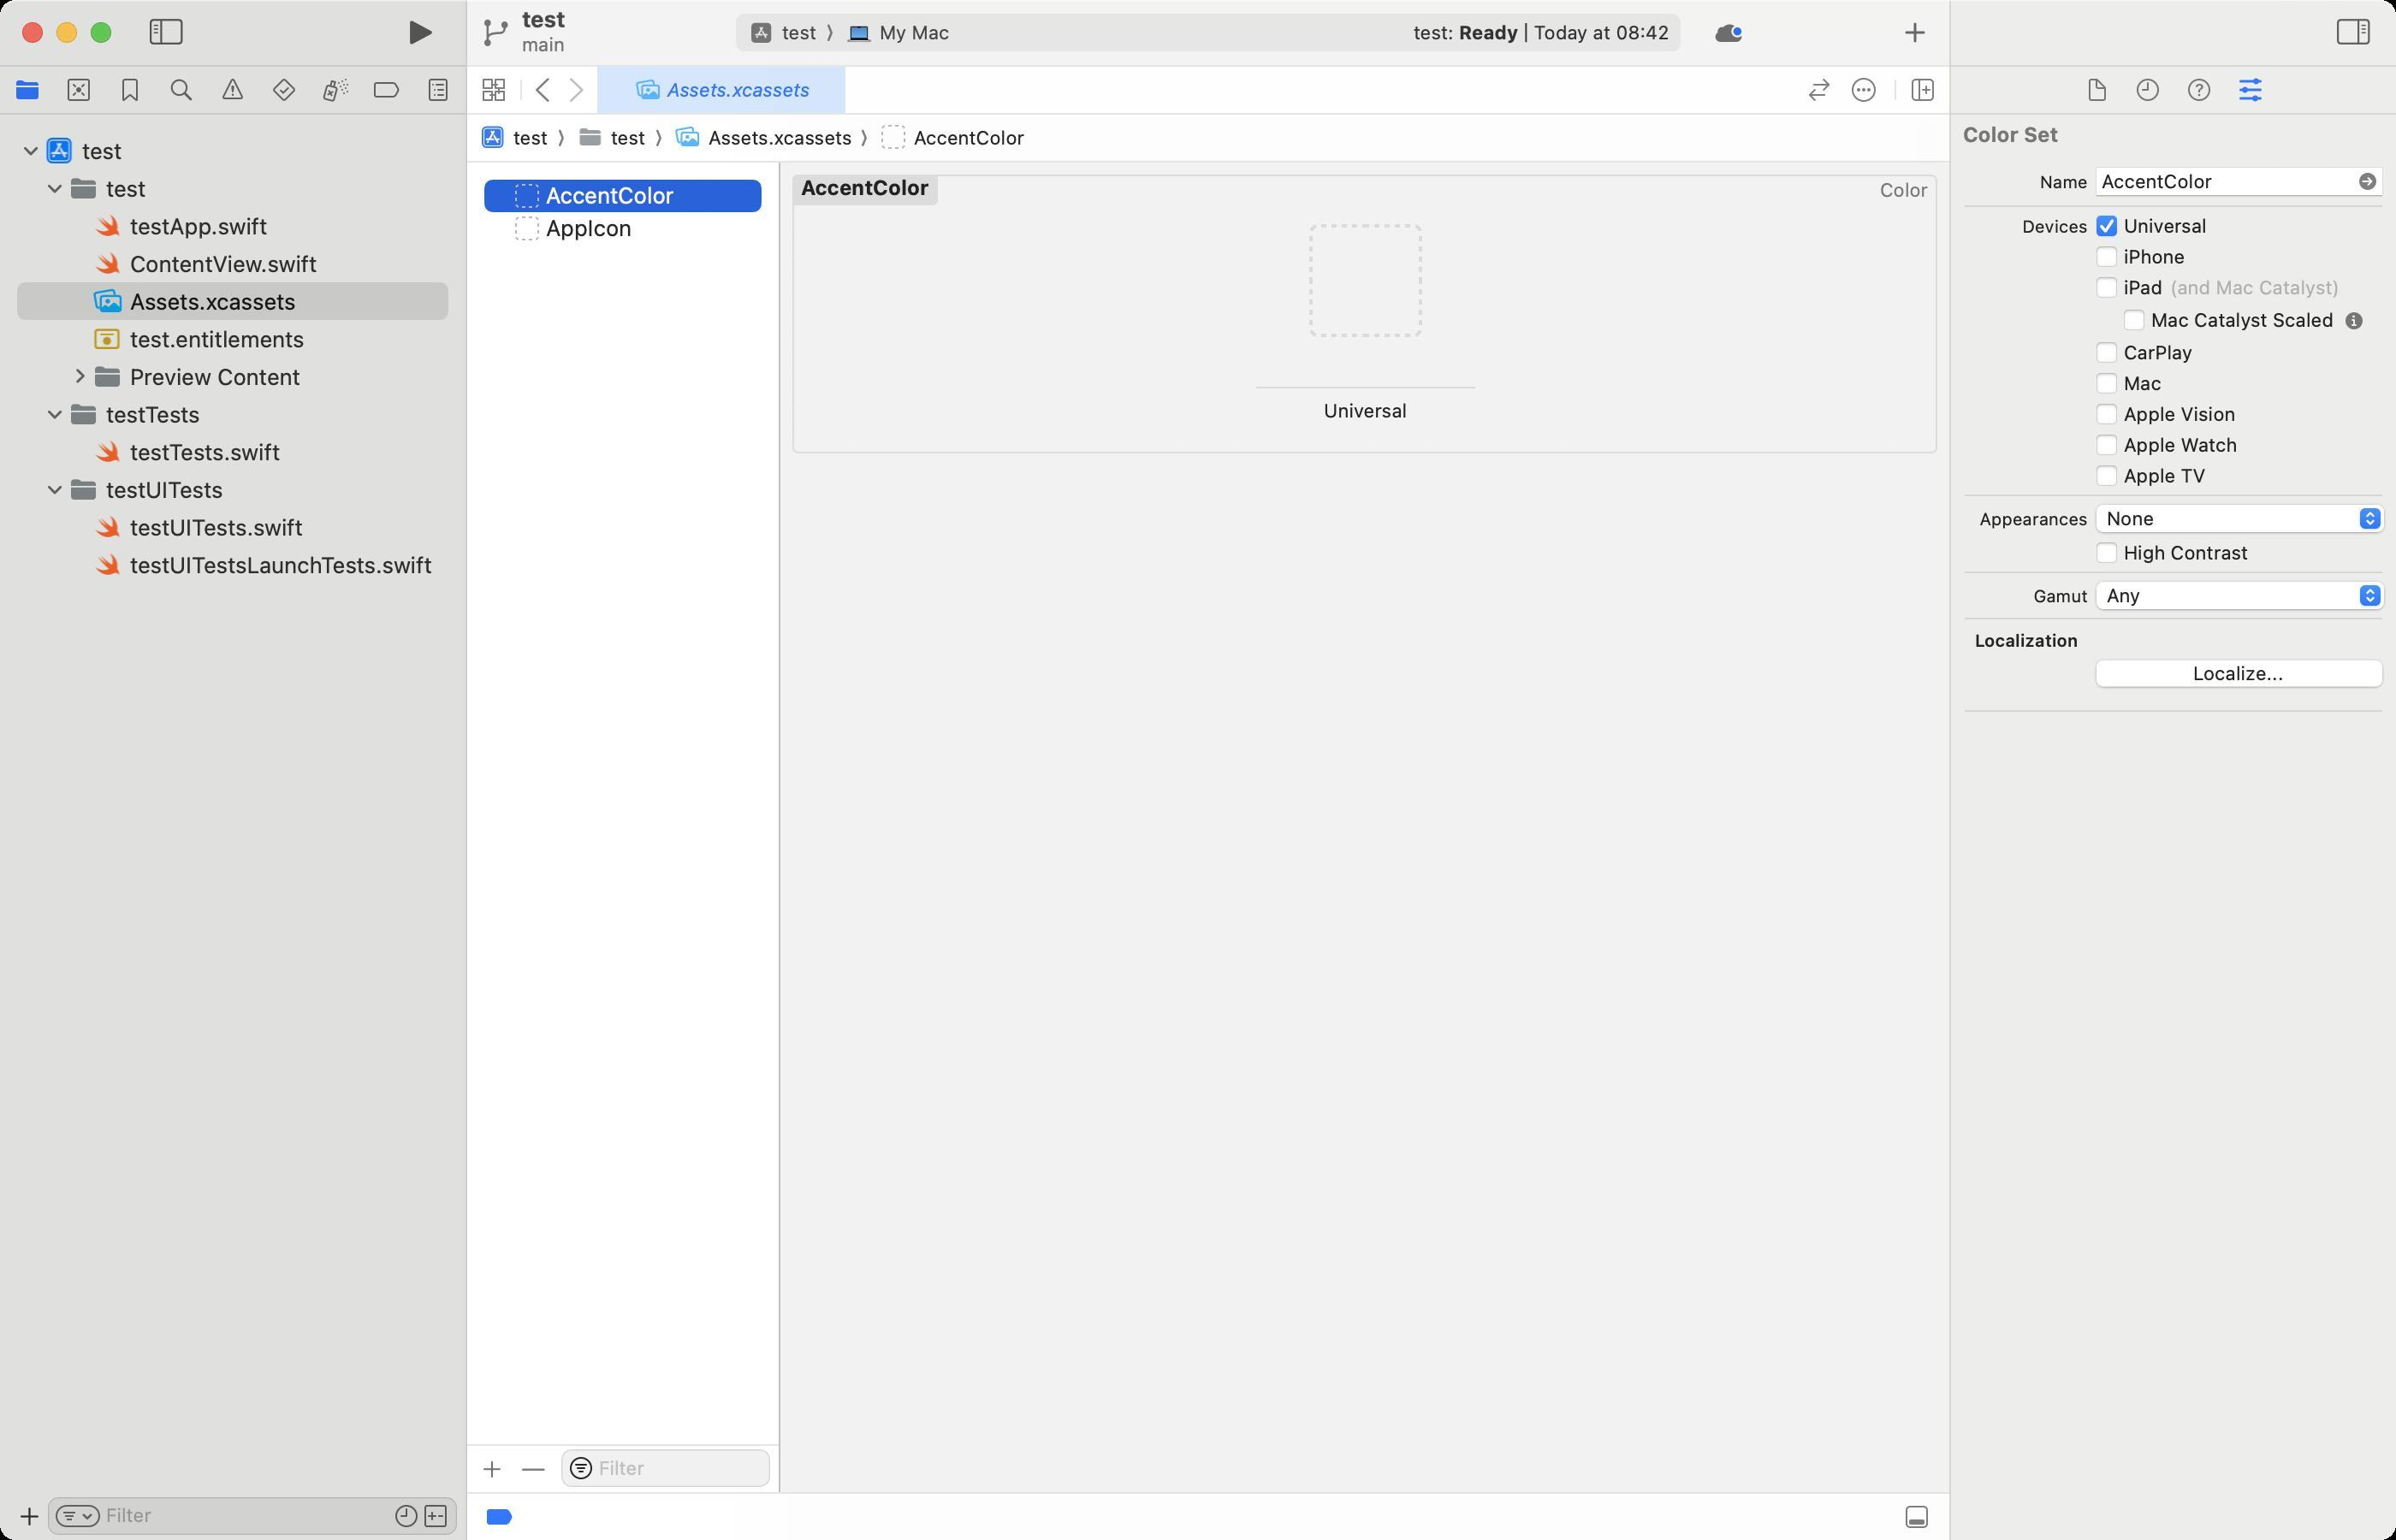
Accessibility tree:
{"name": "test_—_Assets.xcassets", "role": "AXWindow", "description": null, "role_description": "standard window", "value": null, "position": "164.00;127.00", "size": "1400;900", "children": [{"name": "test.xcodeproj", "role": "AXSplitGroup", "description": "/Users/[username]/Code/test/test/test.xcodeproj", "role_description": "split group", "value": null, "position": "0.00;0.00", "size": "1400;900", "children": [{"name": null, "role": "AXGroup", "description": "navigator", "role_description": "group", "value": null, "position": "0.00;0.00", "size": "272;900", "children": [{"name": "", "role": "AXRadioButton", "description": "Project", "role_description": "radio button", "value": 1, "position": "1.00;39.00", "size": "30;27", "children": []}, {"name": "", "role": "AXRadioButton", "description": "Source Control", "role_description": "radio button", "value": 0, "position": "31.00;39.00", "size": "30;27", "children": []}, {"name": "", "role": "AXRadioButton", "description": "Bookmarks", "role_description": "radio button", "value": 0, "position": "61.00;39.00", "size": "30;27", "children": []}, {"name": "", "role": "AXRadioButton", "description": "Find", "role_description": "radio button", "value": 0, "position": "91.00;39.00", "size": "30;27", "children": []}, {"name": "", "role": "AXRadioButton", "description": "Issues", "role_description": "radio button", "value": 0, "position": "121.00;39.00", "size": "30;27", "children": []}, {"name": "", "role": "AXRadioButton", "description": "Tests", "role_description": "radio button", "value": 0, "position": "151.00;39.00", "size": "30;27", "children": []}, {"name": "", "role": "AXRadioButton", "description": "Debug", "role_description": "radio button", "value": 0, "position": "181.00;39.00", "size": "30;27", "children": []}, {"name": "", "role": "AXRadioButton", "description": "Breakpoints", "role_description": "radio button", "value": 0, "position": "211.00;39.00", "size": "30;27", "children": []}, {"name": "", "role": "AXRadioButton", "description": "Reports", "role_description": "radio button", "value": 0, "position": "241.00;39.00", "size": "30;27", "children": []}, {"name": null, "role": "AXScrollArea", "description": null, "role_description": "scroll area", "value": null, "position": "0.00;67.00", "size": "272;805", "children": [{"name": null, "role": "AXOutline", "description": "Project Navigator", "role_description": "outline", "value": null, "position": "0.00;77.00", "size": "272;795", "children": [{"name": null, "role": "AXRow", "description": null, "role_description": "outline row", "value": null, "position": "0.00;77.00", "size": "272;22", "children": [{"name": null, "role": "AXCell", "description": null, "role_description": "cell", "value": null, "position": "10.00;77.00", "size": "252;22", "children": [{"name": "Project", "role": "AXImage", "description": "", "role_description": "", "value": null, "position": "25.75;78.50", "size": "19;18", "children": []}, {"name": null, "role": "AXTextField", "description": null, "role_description": "text field", "value": "test", "position": "46.00;80.00", "size": "210;16", "children": []}, {"name": null, "role": "AXDisclosureTriangle", "description": null, "role_description": "disclosure triangle", "value": 1, "position": "12.00;77.00", "size": "13;22", "children": []}]}]}, {"name": null, "role": "AXRow", "description": null, "role_description": "outline row", "value": null, "position": "0.00;99.00", "size": "272;22", "children": [{"name": null, "role": "AXCell", "description": null, "role_description": "cell", "value": null, "position": "10.00;99.00", "size": "252;22", "children": [{"name": "Group", "role": "AXImage", "description": "", "role_description": "", "value": null, "position": "40.00;103.00", "size": "18;14", "children": []}, {"name": null, "role": "AXTextField", "description": null, "role_description": "text field", "value": "test", "position": "60.00;102.00", "size": "196;16", "children": []}, {"name": null, "role": "AXDisclosureTriangle", "description": null, "role_description": "disclosure triangle", "value": 1, "position": "26.00;99.00", "size": "13;22", "children": []}]}]}, {"name": null, "role": "AXRow", "description": null, "role_description": "outline row", "value": null, "position": "0.00;121.00", "size": "272;22", "children": [{"name": null, "role": "AXCell", "description": null, "role_description": "cell", "value": null, "position": "10.00;121.00", "size": "252;22", "children": [{"name": "Swift_Source", "role": "AXImage", "description": "", "role_description": "", "value": null, "position": "54.75;124.00", "size": "17;15", "children": []}, {"name": null, "role": "AXTextField", "description": null, "role_description": "text field", "value": "testApp.swift", "position": "74.00;124.00", "size": "182;16", "children": []}]}]}, {"name": null, "role": "AXRow", "description": null, "role_description": "outline row", "value": null, "position": "0.00;143.00", "size": "272;22", "children": [{"name": null, "role": "AXCell", "description": null, "role_description": "cell", "value": null, "position": "10.00;143.00", "size": "252;22", "children": [{"name": "Swift_Source", "role": "AXImage", "description": "", "role_description": "", "value": null, "position": "54.75;146.00", "size": "17;15", "children": []}, {"name": null, "role": "AXTextField", "description": null, "role_description": "text field", "value": "ContentView.swift", "position": "74.00;146.00", "size": "182;16", "children": []}]}]}, {"name": null, "role": "AXRow", "description": null, "role_description": "outline row", "value": null, "position": "0.00;165.00", "size": "272;22", "children": [{"name": null, "role": "AXCell", "description": null, "role_description": "cell", "value": null, "position": "10.00;165.00", "size": "252;22", "children": [{"name": "Folder", "role": "AXImage", "description": "", "role_description": "", "value": null, "position": "53.00;167.50", "size": "20;16", "children": []}, {"name": null, "role": "AXTextField", "description": null, "role_description": "text field", "value": "Assets.xcassets", "position": "74.00;168.00", "size": "182;16", "children": []}]}]}, {"name": null, "role": "AXRow", "description": null, "role_description": "outline row", "value": null, "position": "0.00;187.00", "size": "272;22", "children": [{"name": null, "role": "AXCell", "description": null, "role_description": "cell", "value": null, "position": "10.00;187.00", "size": "252;22", "children": [{"name": "Entitlements_File", "role": "AXImage", "description": "", "role_description": "", "value": null, "position": "53.75;191.00", "size": "19;14", "children": []}, {"name": null, "role": "AXTextField", "description": null, "role_description": "text field", "value": "test.entitlements", "position": "74.00;190.00", "size": "182;16", "children": []}]}]}, {"name": null, "role": "AXRow", "description": null, "role_description": "outline row", "value": null, "position": "0.00;209.00", "size": "272;22", "children": [{"name": null, "role": "AXCell", "description": null, "role_description": "cell", "value": null, "position": "10.00;209.00", "size": "252;22", "children": [{"name": "Group", "role": "AXImage", "description": "", "role_description": "", "value": null, "position": "54.00;213.00", "size": "18;14", "children": []}, {"name": null, "role": "AXTextField", "description": null, "role_description": "text field", "value": "Preview Content", "position": "74.00;212.00", "size": "182;16", "children": []}, {"name": null, "role": "AXDisclosureTriangle", "description": null, "role_description": "disclosure triangle", "value": 0, "position": "40.00;209.00", "size": "13;22", "children": []}]}]}, {"name": null, "role": "AXRow", "description": null, "role_description": "outline row", "value": null, "position": "0.00;231.00", "size": "272;22", "children": [{"name": null, "role": "AXCell", "description": null, "role_description": "cell", "value": null, "position": "10.00;231.00", "size": "252;22", "children": [{"name": "Group", "role": "AXImage", "description": "", "role_description": "", "value": null, "position": "40.00;235.00", "size": "18;14", "children": []}, {"name": null, "role": "AXTextField", "description": null, "role_description": "text field", "value": "testTests", "position": "60.00;234.00", "size": "196;16", "children": []}, {"name": null, "role": "AXDisclosureTriangle", "description": null, "role_description": "disclosure triangle", "value": 1, "position": "26.00;231.00", "size": "13;22", "children": []}]}]}, {"name": null, "role": "AXRow", "description": null, "role_description": "outline row", "value": null, "position": "0.00;253.00", "size": "272;22", "children": [{"name": null, "role": "AXCell", "description": null, "role_description": "cell", "value": null, "position": "10.00;253.00", "size": "252;22", "children": [{"name": "Swift_Source", "role": "AXImage", "description": "", "role_description": "", "value": null, "position": "54.75;256.00", "size": "17;15", "children": []}, {"name": null, "role": "AXTextField", "description": null, "role_description": "text field", "value": "testTests.swift", "position": "74.00;256.00", "size": "182;16", "children": []}]}]}, {"name": null, "role": "AXRow", "description": null, "role_description": "outline row", "value": null, "position": "0.00;275.00", "size": "272;22", "children": [{"name": null, "role": "AXCell", "description": null, "role_description": "cell", "value": null, "position": "10.00;275.00", "size": "252;22", "children": [{"name": "Group", "role": "AXImage", "description": "", "role_description": "", "value": null, "position": "40.00;279.00", "size": "18;14", "children": []}, {"name": null, "role": "AXTextField", "description": null, "role_description": "text field", "value": "testUITests", "position": "60.00;278.00", "size": "196;16", "children": []}, {"name": null, "role": "AXDisclosureTriangle", "description": null, "role_description": "disclosure triangle", "value": 1, "position": "26.00;275.00", "size": "13;22", "children": []}]}]}, {"name": null, "role": "AXRow", "description": null, "role_description": "outline row", "value": null, "position": "0.00;297.00", "size": "272;22", "children": [{"name": null, "role": "AXCell", "description": null, "role_description": "cell", "value": null, "position": "10.00;297.00", "size": "252;22", "children": [{"name": "Swift_Source", "role": "AXImage", "description": "", "role_description": "", "value": null, "position": "54.75;300.00", "size": "17;15", "children": []}, {"name": null, "role": "AXTextField", "description": null, "role_description": "text field", "value": "testUITests.swift", "position": "74.00;300.00", "size": "182;16", "children": []}]}]}, {"name": null, "role": "AXRow", "description": null, "role_description": "outline row", "value": null, "position": "0.00;319.00", "size": "272;22", "children": [{"name": null, "role": "AXCell", "description": null, "role_description": "cell", "value": null, "position": "10.00;319.00", "size": "252;22", "children": [{"name": "Swift_Source", "role": "AXImage", "description": "", "role_description": "", "value": null, "position": "54.75;322.00", "size": "17;15", "children": []}, {"name": null, "role": "AXTextField", "description": null, "role_description": "text field", "value": "testUITestsLaunchTests.swift", "position": "74.00;322.00", "size": "182;16", "children": []}]}]}, {"name": null, "role": "AXColumn", "description": null, "role_description": "column", "value": null, "position": "10.00;77.00", "size": "252;795", "children": []}]}]}, {"name": null, "role": "AXTextField", "description": "Project navigator filter", "role_description": "search text field", "value": null, "position": "28.00;875.00", "size": "239;22", "children": [{"name": "Recent_files", "role": "AXCheckBox", "description": null, "role_description": "toggle button", "value": 0, "position": "229.00;876.00", "size": "17;20", "children": []}, {"name": "Files_with_source-control_status", "role": "AXCheckBox", "description": null, "role_description": "toggle button", "value": 0, "position": "246.00;876.00", "size": "17;20", "children": []}, {"name": "", "role": "AXUnknown", "description": "cancel", "role_description": "unknown", "value": null, "position": "-164.00;968.00", "size": "11;22", "children": [{"name": "", "role": "AXButton", "description": "cancel", "role_description": "button", "value": null, "position": "-164.00;968.00", "size": "11;22", "children": []}]}, {"name": null, "role": "AXButton", "description": "Icon View Drop Down", "role_description": "button", "value": null, "position": "47.50;884.00", "size": "7;4", "children": []}]}, {"name": "", "role": "AXMenuButton", "description": null, "role_description": "menu button", "value": null, "position": "2.00;876.00", "size": "26;20", "children": []}]}, {"name": null, "role": "AXSplitter", "description": null, "role_description": "splitter", "value": 272.0, "position": "272.00;38.00", "size": "1;862", "children": []}, {"name": null, "role": "AXGroup", "description": "editor area", "role_description": "group", "value": null, "position": "273.00;0.00", "size": "866;900", "children": [{"name": null, "role": "AXSplitGroup", "description": null, "role_description": "split group", "value": null, "position": "273.00;0.00", "size": "866;900", "children": [{"name": null, "role": "AXSplitGroup", "description": null, "role_description": "split group", "value": null, "position": "273.00;0.00", "size": "866;900", "children": [{"name": null, "role": "AXGroup", "description": "Assets.xcassets", "role_description": "group", "value": null, "position": "273.00;0.00", "size": "866;900", "children": [{"name": null, "role": "AXGroup", "description": "Assets.xcassets", "role_description": "group", "value": null, "position": "273.00;0.00", "size": "866;900", "children": [{"name": null, "role": "AXSplitGroup", "description": null, "role_description": "split group", "value": null, "position": "273.00;0.00", "size": "866;900", "children": [{"name": null, "role": "AXSplitGroup", "description": null, "role_description": "split group", "value": null, "position": "273.00;0.00", "size": "866;900", "children": [{"name": null, "role": "AXScrollArea", "description": null, "role_description": "scroll area", "value": null, "position": "273.00;95.00", "size": "182;749", "children": [{"name": null, "role": "AXOutline", "description": "Assets", "role_description": "outline", "value": null, "position": "273.00;95.00", "size": "182;749", "children": [{"name": null, "role": "AXRow", "description": null, "role_description": "outline row", "value": null, "position": "273.00;105.00", "size": "182;19", "children": [{"name": null, "role": "AXTextField", "description": null, "role_description": "text field", "value": "AccentColor", "position": "298.00;106.00", "size": "141;17", "children": []}]}, {"name": null, "role": "AXRow", "description": null, "role_description": "outline row", "value": null, "position": "273.00;124.00", "size": "182;19", "children": [{"name": null, "role": "AXTextField", "description": null, "role_description": "text field", "value": "AppIcon", "position": "298.00;125.00", "size": "141;17", "children": []}]}, {"name": null, "role": "AXColumn", "description": null, "role_description": "column", "value": null, "position": "283.00;95.00", "size": "162;749", "children": []}]}]}, {"name": null, "role": "AXTextField", "description": null, "role_description": "search text field", "value": "", "position": "328.00;847.00", "size": "122;22", "children": [{"name": "toggle_filter", "role": "AXButton", "description": "search", "role_description": "button", "value": null, "position": "328.00;847.00", "size": "15;22", "children": []}]}, {"name": "", "role": "AXMenuButton", "description": "Add a group or image set", "role_description": "menu button", "value": null, "position": "274.00;845.00", "size": "25;27", "children": []}, {"name": "", "role": "AXButton", "description": "remove", "role_description": "button", "value": null, "position": "299.00;845.00", "size": "25;28", "children": []}, {"name": null, "role": "AXSplitter", "description": null, "role_description": "splitter", "value": 182.0, "position": "455.00;38.00", "size": "1;862", "children": []}, {"name": null, "role": "AXScrollArea", "description": null, "role_description": "scroll area", "value": null, "position": "456.00;95.00", "size": "683;777", "children": [{"name": null, "role": "AXList", "description": null, "role_description": "collection", "value": null, "position": "456.00;95.00", "size": "683;777", "children": [{"name": null, "role": "AXList", "description": null, "role_description": "section", "value": null, "position": "463.00;102.00", "size": "669;163", "children": [{"name": null, "role": "AXGroup", "description": null, "role_description": "group", "value": null, "position": "463.00;102.00", "size": "669;163", "children": []}, {"name": null, "role": "AXGroup", "description": null, "role_description": "group", "value": null, "position": "463.00;102.00", "size": "669;163", "children": [{"name": null, "role": "AXGroup", "description": "catalog item", "role_description": "group", "value": "AccentColor", "position": "463.00;102.00", "size": "669;163", "children": [{"name": null, "role": "AXStaticText", "description": null, "role_description": "text", "value": "AccentColor", "position": "466.00;102.00", "size": "79;15", "children": []}, {"name": null, "role": "AXStaticText", "description": null, "role_description": "text", "value": "Color", "position": "1096.50;104.00", "size": "32;14", "children": []}, {"name": null, "role": "AXGroup", "description": "device", "role_description": "group", "value": null, "position": "734.00;120.00", "size": "128;127", "children": [{"name": null, "role": "AXGroup", "description": "device", "role_description": "group", "value": null, "position": "734.00;120.00", "size": "128;127", "children": [{"name": null, "role": "AXGroup", "description": "device", "role_description": "group", "value": null, "position": "734.00;120.00", "size": "128;127", "children": [{"name": null, "role": "AXGroup", "description": "device", "role_description": "group", "value": "Universal", "position": "734.00;120.00", "size": "128;127", "children": [{"name": null, "role": "AXGroup", "description": "device", "role_description": "group", "value": null, "position": "754.00;120.00", "size": "88;101", "children": [{"name": null, "role": "AXGroup", "description": "", "role_description": "group", "value": null, "position": "754.00;120.00", "size": "88;101", "children": []}]}]}]}]}]}]}]}]}]}]}]}]}, {"name": null, "role": "AXGroup", "description": "Jump Bar", "role_description": "group", "value": null, "position": "273.00;67.00", "size": "866;28", "children": [{"name": null, "role": "AXPopUpButton", "description": null, "role_description": "pop up button", "value": "test", "position": "273.00;67.00", "size": "62;27", "children": []}, {"name": null, "role": "AXPopUpButton", "description": null, "role_description": "pop up button", "value": "test", "position": "335.00;67.00", "size": "57;27", "children": []}, {"name": null, "role": "AXPopUpButton", "description": null, "role_description": "pop up button", "value": "Assets.xcassets", "position": "392.00;67.00", "size": "120;27", "children": []}, {"name": null, "role": "AXPopUpButton", "description": null, "role_description": "pop up button", "value": "AccentColor", "position": "512.00;67.00", "size": "101;27", "children": []}]}]}, {"name": null, "role": "AXGroup", "description": "Tab Bar", "role_description": "group", "value": null, "position": "273.00;39.00", "size": "866;28", "children": [{"name": "Tab_bar,_1_tab", "role": "AXTabGroup", "description": "tab bar", "role_description": "tab group", "value": "{\n    \"name\": \"Assets.xcassets\",\n    \"role\": \"AXRadioButton\",\n    \"description\": null,\n    \"role_description\": \"tab\",\n    \"value\": true,\n    \"position\": \"349.00;39.00\",\n    \"size\": \"145;27\",\n    \"children\": [\n        {\n            \"name\": \"close_tab\",\n            \"role\": \"AXButton\",\n            \"description\": \"Close\",\n            \"role_description\": \"button\",\n            \"value\": null,\n            \"position\": \"353.00;44.50\",\n            \"size\": \"16;16\",\n            \"children\": [\n                {\n                    \"name\": \"close_tab\",\n                    \"role\": \"AXButton\",\n                    \"description\": \"Close\",\n                    \"role_description\": \"button\",\n                    \"value\": null,\n                    \"position\": \"353.00;44.50\",\n                    \"size\": \"16;16\",\n                    \"children\": []\n                }\n            ]\n        }\n    ]\n}", "position": "349.00;39.00", "size": "700;27", "children": [{"name": null, "role": "AXScrollArea", "description": null, "role_description": "scroll area", "value": null, "position": "349.00;39.00", "size": "700;27", "children": [{"name": "Assets.xcassets", "role": "AXRadioButton", "description": null, "role_description": "tab", "value": true, "position": "349.00;39.00", "size": "145;27", "children": [{"name": "close_tab", "role": "AXButton", "description": "Close", "role_description": "button", "value": null, "position": "353.00;44.50", "size": "16;16", "children": [{"name": "close_tab", "role": "AXButton", "description": "Close", "role_description": "button", "value": null, "position": "353.00;44.50", "size": "16;16", "children": []}]}]}]}]}, {"name": "", "role": "AXButton", "description": "Related Items", "role_description": "button", "value": null, "position": "277.00;39.00", "size": "23;27", "children": []}, {"name": "", "role": "AXButton", "description": "Go Back", "role_description": "button", "value": null, "position": "309.00;39.00", "size": "18;27", "children": []}, {"name": "", "role": "AXButton", "description": "Go Forward", "role_description": "button", "value": null, "position": "327.00;39.00", "size": "18;27", "children": []}, {"name": "", "role": "AXCheckBox", "description": "Code Review", "role_description": "toggle button", "value": "0", "position": "1051.00;39.00", "size": "24;27", "children": []}, {"name": "", "role": "AXButton", "description": "editor options", "role_description": "button", "value": null, "position": "1075.00;39.00", "size": "28;27", "children": []}, {"name": "", "role": "AXButton", "description": "Add Editor on Right", "role_description": "button", "value": null, "position": "1112.00;39.00", "size": "23;27", "children": []}]}]}]}, {"name": null, "role": "AXGroup", "description": "debug bar", "role_description": "group", "value": null, "position": "273.00;873.00", "size": "866;27", "children": [{"name": "", "role": "AXCheckBox", "description": "Breakpoints", "role_description": "toggle button", "value": 1, "position": "277.00;873.00", "size": "30;27", "children": []}, {"name": "", "role": "AXButton", "description": "show debug area", "role_description": "button", "value": null, "position": "1105.00;873.00", "size": "30;27", "children": []}]}]}]}, {"name": null, "role": "AXSplitter", "description": null, "role_description": "splitter", "value": 866.0, "position": "1139.00;38.00", "size": "1;862", "children": []}, {"name": null, "role": "AXGroup", "description": "inspector", "role_description": "group", "value": null, "position": "1140.00;0.00", "size": "260;900", "children": [{"name": null, "role": "AXScrollArea", "description": "inspector pane", "role_description": "scroll area", "value": null, "position": "1140.00;66.00", "size": "260;833", "children": [{"name": "Color_Set", "role": "AXGroup", "description": null, "role_description": "disclosure group", "value": null, "position": "1140.00;66.00", "size": "260;350", "children": [{"name": null, "role": "AXStaticText", "description": null, "role_description": "text", "value": "", "position": "1140.00;78.00", "size": "4;14", "children": []}, {"name": null, "role": "AXStaticText", "description": null, "role_description": "text", "value": "Name", "position": "1143.00;100.00", "size": "79;14", "children": []}, {"name": null, "role": "AXTextField", "description": null, "role_description": "text field", "value": "AccentColor", "position": "1224.00;96.00", "size": "169;19", "children": []}, {"name": null, "role": "AXStaticText", "description": null, "role_description": "text", "value": "Devices", "position": "1143.00;126.00", "size": "79;14", "children": []}, {"name": "Universal", "role": "AXCheckBox", "description": null, "role_description": "checkbox", "value": 1, "position": "1224.00;123.00", "size": "171;18", "children": []}, {"name": "iPhone", "role": "AXCheckBox", "description": null, "role_description": "checkbox", "value": 0, "position": "1224.00;141.00", "size": "171;18", "children": []}, {"name": "iPad", "role": "AXCheckBox", "description": null, "role_description": "checkbox", "value": 0, "position": "1224.00;160.00", "size": "44;16", "children": []}, {"name": null, "role": "AXStaticText", "description": null, "role_description": "text", "value": "(and Mac Catalyst)", "position": "1266.00;161.00", "size": "104;14", "children": []}, {"name": "Mac_Catalyst_Scaled", "role": "AXCheckBox", "description": null, "role_description": "checkbox", "value": 0, "position": "1240.00;179.00", "size": "128;16", "children": []}, {"name": "", "role": "AXButton", "description": null, "role_description": "button", "value": null, "position": "1368.00;180.00", "size": "15;15", "children": []}, {"name": "CarPlay", "role": "AXCheckBox", "description": null, "role_description": "checkbox", "value": 0, "position": "1224.00;197.00", "size": "171;18", "children": []}, {"name": "Mac", "role": "AXCheckBox", "description": null, "role_description": "checkbox", "value": 0, "position": "1224.00;215.00", "size": "171;18", "children": []}, {"name": "Apple_Vision", "role": "AXCheckBox", "description": null, "role_description": "checkbox", "value": 0, "position": "1224.00;233.00", "size": "171;18", "children": []}, {"name": "Apple_Watch", "role": "AXCheckBox", "description": null, "role_description": "checkbox", "value": 0, "position": "1224.00;251.00", "size": "171;18", "children": []}, {"name": "Apple_TV", "role": "AXCheckBox", "description": null, "role_description": "checkbox", "value": 0, "position": "1224.00;269.00", "size": "171;18", "children": []}, {"name": null, "role": "AXStaticText", "description": null, "role_description": "text", "value": "Appearances", "position": "1143.00;297.00", "size": "79;14", "children": []}, {"name": null, "role": "AXPopUpButton", "description": null, "role_description": "pop up button", "value": "None", "position": "1221.00;293.00", "size": "176;22", "children": []}, {"name": "High_Contrast", "role": "AXCheckBox", "description": null, "role_description": "checkbox", "value": 0, "position": "1224.00;314.00", "size": "171;18", "children": []}, {"name": null, "role": "AXStaticText", "description": null, "role_description": "text", "value": "Gamut", "position": "1143.00;342.00", "size": "79;14", "children": []}, {"name": null, "role": "AXPopUpButton", "description": null, "role_description": "pop up button", "value": "Any", "position": "1221.00;338.00", "size": "176;22", "children": []}, {"name": null, "role": "AXStaticText", "description": null, "role_description": "text", "value": "Localization", "position": "1152.00;368.00", "size": "244;13", "children": []}, {"name": "Localize...", "role": "AXButton", "description": null, "role_description": "button", "value": null, "position": "1219.00;381.00", "size": "179;28", "children": []}]}]}, {"name": "", "role": "AXRadioButton", "description": "File Inspector", "role_description": "radio button", "value": 0, "position": "1210.00;39.00", "size": "30;27", "children": []}, {"name": "", "role": "AXRadioButton", "description": "History Inspector", "role_description": "radio button", "value": 0, "position": "1240.00;39.00", "size": "30;27", "children": []}, {"name": "", "role": "AXRadioButton", "description": "Quick Help Inspector", "role_description": "radio button", "value": 0, "position": "1270.00;39.00", "size": "30;27", "children": []}, {"name": "", "role": "AXRadioButton", "description": "Attributes Inspector", "role_description": "radio button", "value": 1, "position": "1300.00;39.00", "size": "30;27", "children": []}]}]}, {"name": null, "role": "AXToolbar", "description": null, "role_description": "toolbar", "value": null, "position": "0.00;0.00", "size": "1400;38", "children": [{"name": null, "role": "AXButton", "description": "Hide Navigator", "role_description": "button", "value": null, "position": "76.00;0.00", "size": "42;38", "children": []}, {"name": null, "role": "AXGroup", "description": null, "role_description": "group", "value": null, "position": "176.00;0.00", "size": "92;38", "children": [{"name": "Run", "role": "AXButton", "description": null, "role_description": "button", "value": null, "position": "225.00;7.00", "size": "40;25", "children": []}]}, {"name": null, "role": "AXButton", "description": "Branch Chooser", "role_description": "button", "value": "test, main", "position": "277.00;0.00", "size": "136;38", "children": [{"name": null, "role": "AXButton", "description": "Branch Chooser", "role_description": "button", "value": "test, main", "position": "281.00;2.00", "size": "128;34", "children": [{"name": null, "role": "AXStaticText", "description": null, "role_description": "text", "value": "test", "position": "303.00;3.00", "size": "30;16", "children": []}, {"name": null, "role": "AXStaticText", "description": null, "role_description": "text", "value": "main", "position": "303.00;19.00", "size": "30;14", "children": []}, {"name": null, "role": "AXImage", "description": "", "role_description": "image", "value": null, "position": "281.00;7.00", "size": "18;24", "children": []}]}]}, {"name": null, "role": "AXGroup", "description": null, "role_description": "group", "value": null, "position": "426.00;0.00", "size": "560;38", "children": [{"name": null, "role": "AXGroup", "description": "Activity View", "role_description": "group", "value": null, "position": "430.00;8.00", "size": "552;22", "children": [{"name": null, "role": "AXList", "description": "path", "role_description": "list", "value": null, "position": "430.00;8.00", "size": "140;22", "children": [{"name": null, "role": "AXPopUpButton", "description": "Active Scheme", "role_description": "pop up button", "value": "test", "position": "430.00;8.00", "size": "62;22", "children": []}, {"name": null, "role": "AXPopUpButton", "description": "Active Run Destination", "role_description": "pop up button", "value": "My Mac", "position": "492.00;8.00", "size": "78;22", "children": []}]}, {"name": null, "role": "AXStaticText", "description": null, "role_description": "text", "value": "test: Ready │ Today at 08:42", "position": "824.00;12.00", "size": "154;14", "children": []}]}]}, {"name": null, "role": "AXButton", "description": "Notices", "role_description": "button", "value": null, "position": "995.00;0.00", "size": "30;38", "children": []}, {"name": null, "role": "AXButton", "description": "Library", "role_description": "button", "value": null, "position": "1103.00;0.00", "size": "32;38", "children": []}, {"name": null, "role": "AXButton", "description": "Hide Inspector", "role_description": "button", "value": null, "position": "1354.00;0.00", "size": "42;38", "children": []}]}, {"name": null, "role": "AXButton", "description": null, "role_description": "close button", "value": null, "position": "12.00;11.00", "size": "14;16", "children": []}, {"name": null, "role": "AXButton", "description": null, "role_description": "full screen button", "value": null, "position": "52.00;11.00", "size": "14;16", "children": [{"name": null, "role": "AXGroup", "description": null, "role_description": "group", "value": null, "position": "52.00;11.00", "size": "14;16", "children": [{"name": null, "role": "AXGroup", "description": null, "role_description": "group", "value": null, "position": "52.00;11.00", "size": "14;16", "children": []}]}]}, {"name": null, "role": "AXButton", "description": null, "role_description": "minimize button", "value": null, "position": "32.00;11.00", "size": "14;16", "children": []}]}